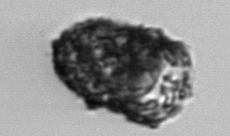
Label: Tintinnopsis